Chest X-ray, AP view. Patient: 69 years old, sex F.
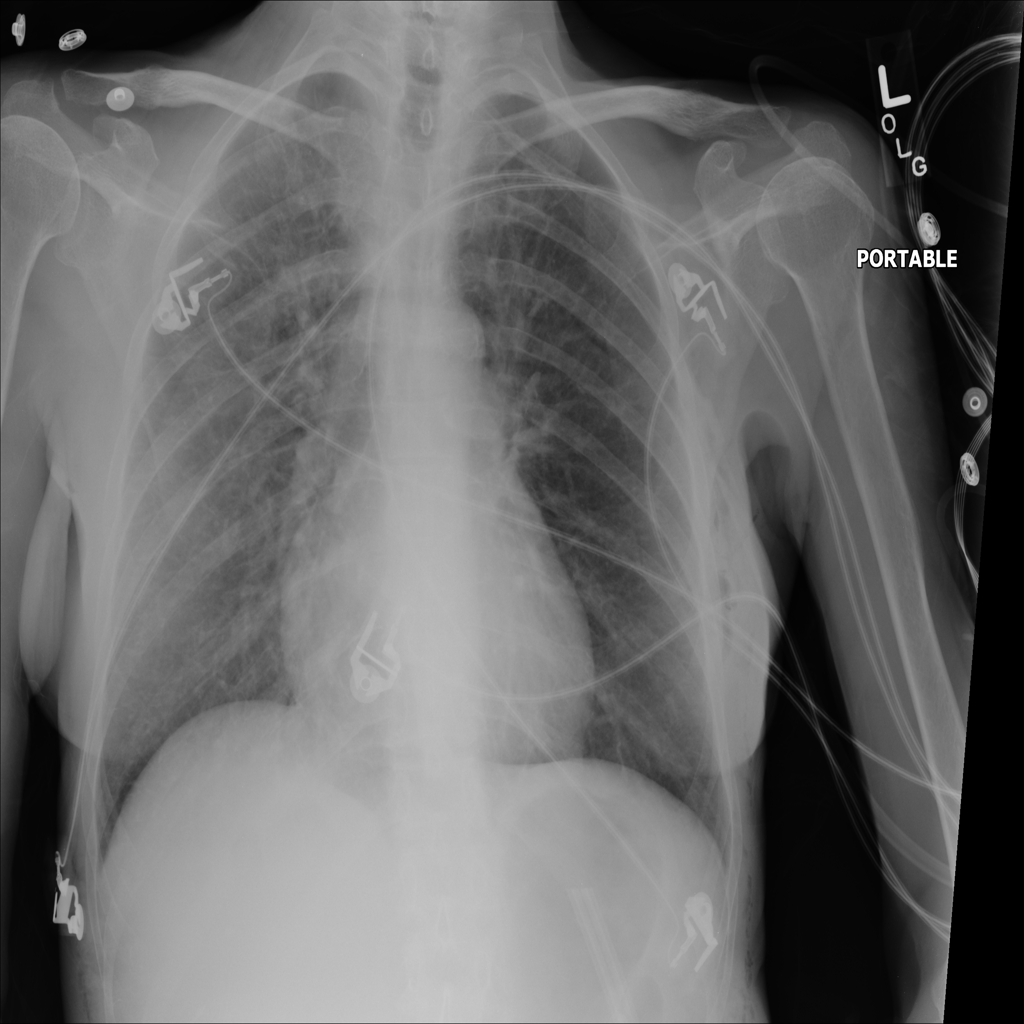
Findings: Consolidation, Emphysema